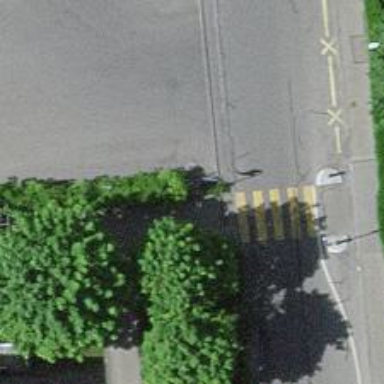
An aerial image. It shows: Footway surfaced with stone plates.